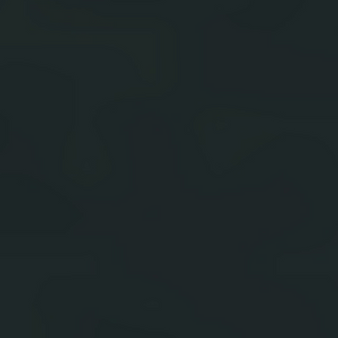
Label: other